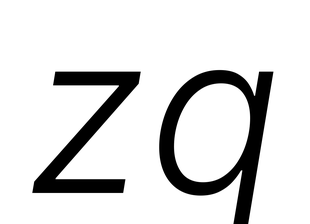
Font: Inter-Italic_Light_Italic